Field crop: maize
Growth stage: 2
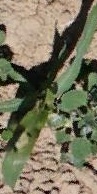
Species: maize